Question: fellow flutter Dev :D
Currently, I'm searching or a way to substitute the Appbar action button icon with a profile pic that I get using an URL. The only problem is that I can't seem to find a way to make it circular. Any idea?
Here is my AppBar Class
'''
class MyAppBar extends AppBar {
MyAppBar({Key key, String urlFoto})
: super(
key: key,
title: Text(
"Himatif App",
style: TextStyle(fontFamily: 'Strasua'),
),
backgroundColor: Color(0xff3a3637),
actions: <Widget>[
// Something here
]
);
}
'''
Some code that I've found & tried
'''
Padding(
padding: const EdgeInsets.all(8.0),
child: new Material(
shape: new CircleBorder(),
),
),
/////////////
Material(
elevation: 4.0,
shape: CircleBorder(),
color: Colors.transparent,
child: Ink.image(
image: CachedNetworkImageProvider(urlFoto),
fit: BoxFit.cover,
width: 120.0,
height: 120.0,
child: InkWell(
onTap: () {},
child: null,
),
),
)
/////////////
CircleAvatar(
minRadius: 5.0,
maxRadius: 10.0,
backgroundImage: CachedNetworkImageProvider(urlFoto),
),
'''

Something like the upper right icon on the Appbar, but replaced with user profile pic
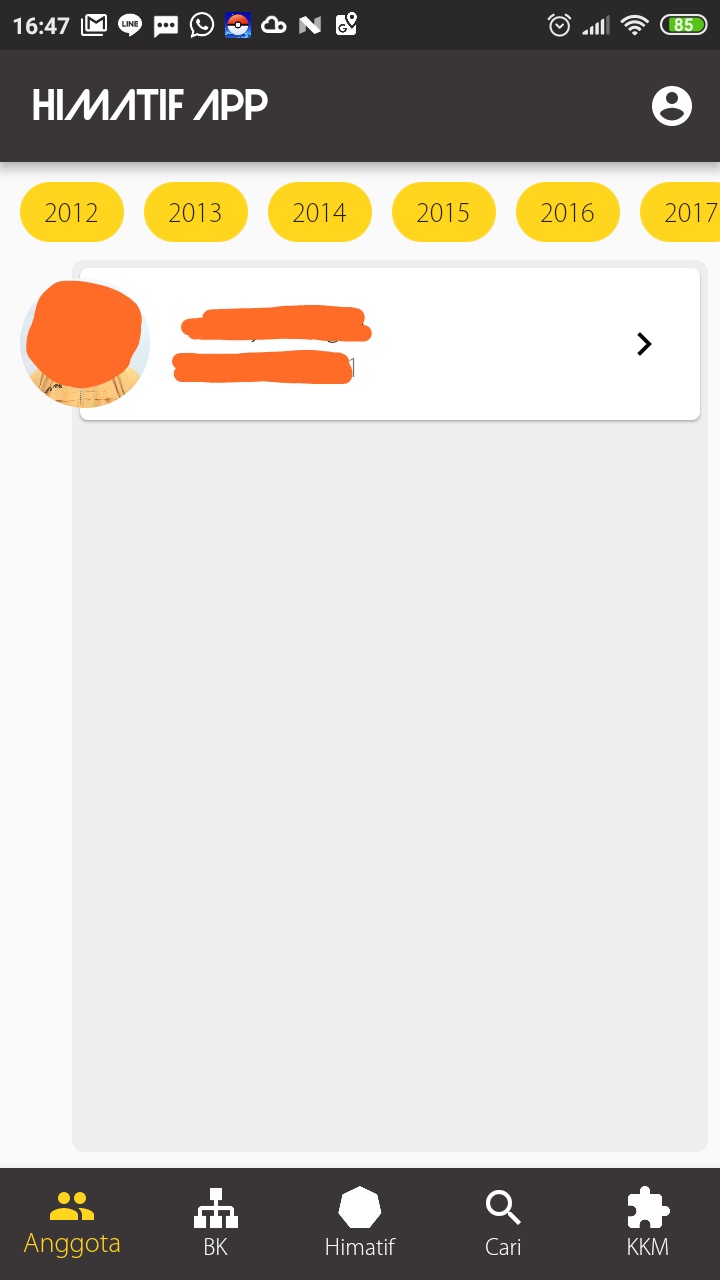
Answer: ClipRRect widget makes its child widget circle. You could wrap that with inkwell to make it functional as button.
'''
InkWell(
onTap: () {},
child: ClipRRect(
borderRadius: BorderRadius.circular(60),
child: CachedNetworkImage(
width: 120,
height: 120,
fit: BoxFit.cover,
imageUrl: "imageUrl goes here",
placeholder: Center(
child: CircularProgressIndicator(),
),
),
),
)
'''